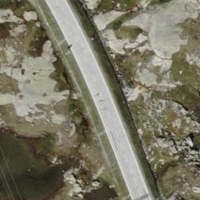
EUNIS habitat code: 31
Species observed at this site:
Pyrrhocorax graculus
Bartsia alpina